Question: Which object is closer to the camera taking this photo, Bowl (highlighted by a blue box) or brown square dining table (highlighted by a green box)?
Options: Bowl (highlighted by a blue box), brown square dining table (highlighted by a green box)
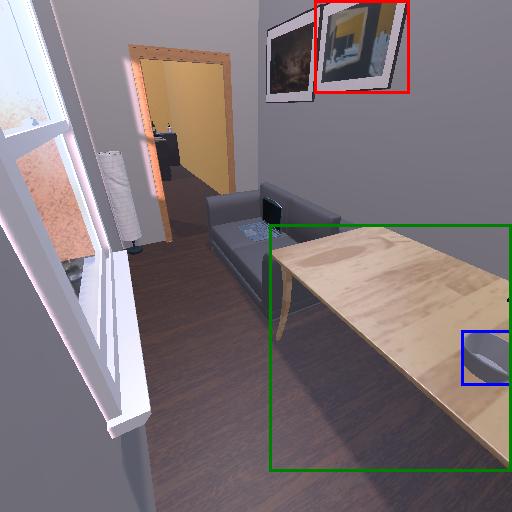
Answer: Bowl (highlighted by a blue box)